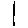
Label: line